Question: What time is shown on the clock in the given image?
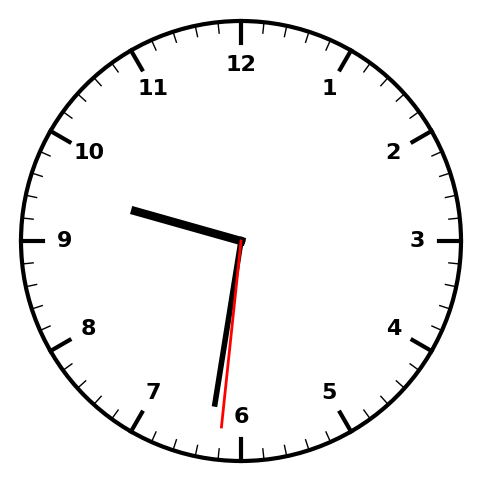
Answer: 09:31:31